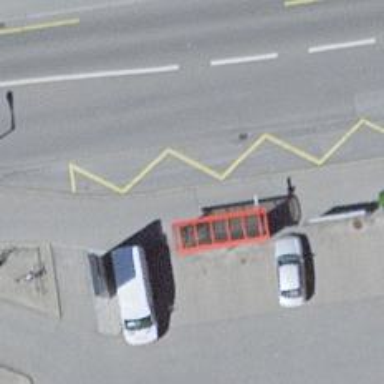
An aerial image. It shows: Public transport shelter.